Question: Hello and thanks taking your time to help me.
When a user login hes User id is stored in a session, and when he enters my Survey page. I want to the page to display the Surveys that is avalible to him.
My Database Diagram:

I tried to Write the code so First it checks if there is any relations between the user and the surveys in the RelationShip table. I have made sure that part works with debugging because it returns 1 since there is 1 user and one survey + the relation with the correct information.
But it cant write the last part like this: so it returns the Correct Survey to my repeater. Since there might be more Surveys avaliple to a user.
My class Code:
'''
public class Surveys
{
public static List<Survey> getAll(int id)
{
List<Survey> lstItem = new List<Survey>();
using (KONE_Entities db = new KONE_Entities())
{
List<User_Survey_Relation> relation = new List<User_Survey_Relation>();
relation = db.User_Survey_Relation.Where(i => i.UserID == id).ToList();
if (relation != null)
{
lstItem = db.Survey.Where(x => x.ID == relation).ToList();
}
}
return lstItem;
}
}
'''
My C# code that binds it to the repeater:
'''
private void BindSurvey()
{
int id = Convert.ToInt32(Session["UserID"].ToString());
rpSurveys.DataSource = Surveys.getAll(id);
rpSurveys.DataBind();
}
'''
So to Clarify what Im asking for/ need help with: My Code will not return the Survey or Surveys that has a relation with the user that is logged on to the site.
Thanks for your time and I hope you can help me.
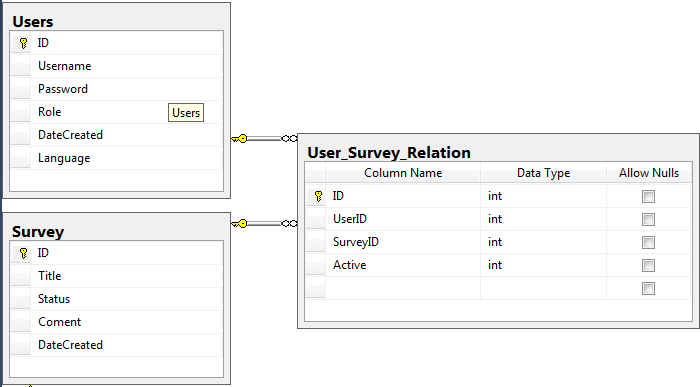
Answer: Compare individual relation values and then add the result to lstItem .
'''
foreach(User_Survey_Relation relatSingle in relation){
lstItem.addRange(db.Survey.Where(x => x.ID == relatSingle.SurveyID).ToList());
}
}
'''
Sorry...dude ...compared the whole class,i have edited it...please check if surveyId has to be compared or Id